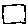
Label: square